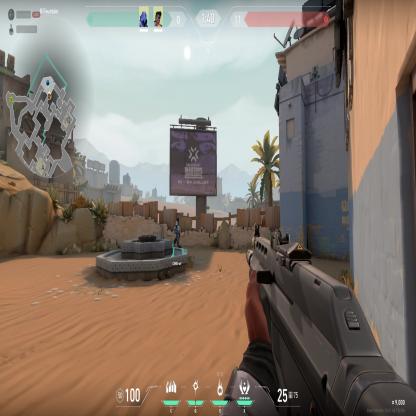
Label: teammate